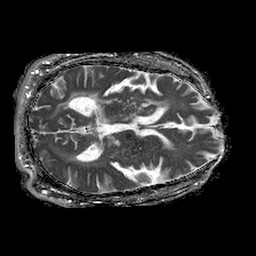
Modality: ADC
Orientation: axial
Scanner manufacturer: philips
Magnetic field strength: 1.5 T
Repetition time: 4.6 s
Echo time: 0.08631 s